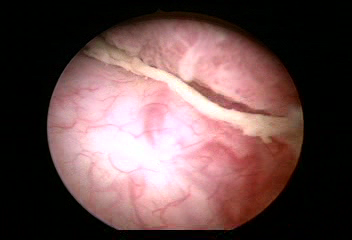
Modality: WLC
Class: Malignant
Subclass: LowGradePapillary
Lesion: L1
Stage: Ta
Morphology: Papillary
Bladder cancer association: Yes
Annotated structures: Tumor